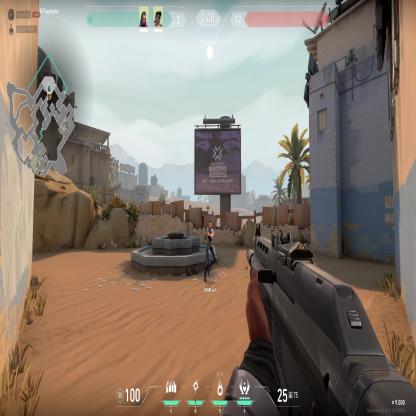
Label: teammate